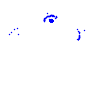
Particle: pion